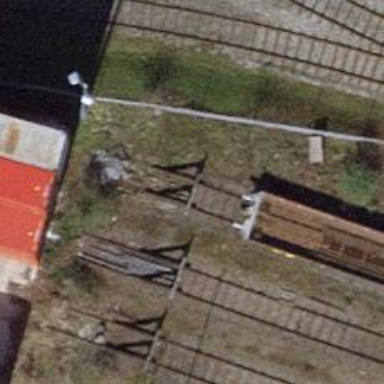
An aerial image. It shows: Railway buffer stop.